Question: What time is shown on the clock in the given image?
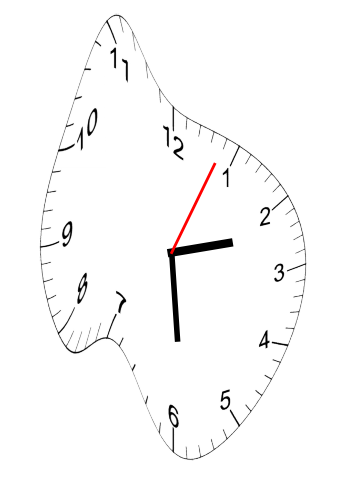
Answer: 02:29:04